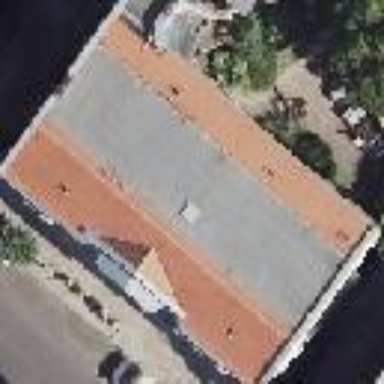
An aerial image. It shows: Unique apartment building with double saltbox roof shape.